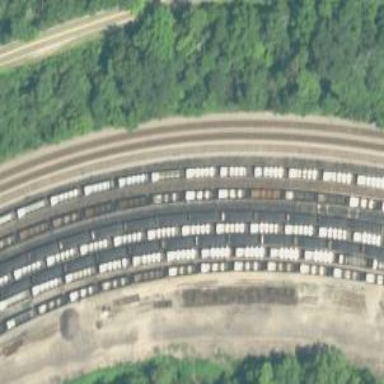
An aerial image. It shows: Railway yard.